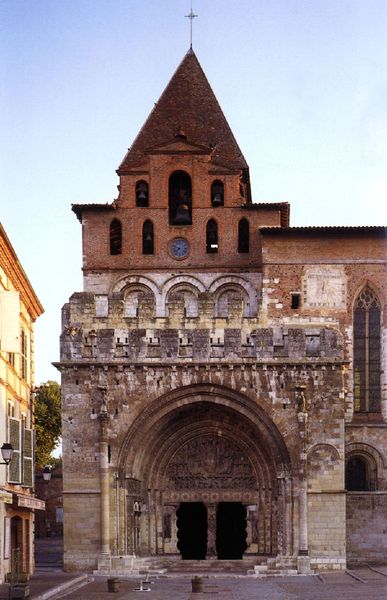
Titel: Südportal der ehemaligen Abtei St-Pierre in Moissac
Standort: Moissac, St. Pierre (EU - F - Midi - Pyrénées)
Schlagwörter: blau, himmel, gelb, fenster, lampe, laterne, orange, säule, säulen, tür, dach, gebäude, haus, rot, architektur, stein, kirche, gotik, turm, relief, bogen, türen, mauer, steinmauer, platz, arch, arches, architecture, blue, church, columns, lamp, red, steps, window, black, old, wall, windows, yellow, uhr, brown, floor, tor, zinnen, foto, eingang, burg, glockenturm, kreuz, portal, tore, glocke, spitzbogen, blauer himmel, sky, stone, tree, romanik, building, house, roof, street, sun, tower, entrance, exterior, porch, shutters, castle, color, cross, glass, photo, clock, door, town, kirchturmuhr, city, ancient, tympanon, arc, doors, cathedral, square, brick, bricks, facade, place, entry, art, gothic, medieval, religion, crucifix, sunset, belfry, spire, steeple, urban, christian, stones, photograph, photography, dirty, europe, finial, fotograph, time, historic, corn, catholic, bell, buckets, plaza, morning, romanesque, whie, belfrey, bell tower, crenellation, phot, entryway, downtown, carvings, ark, battlements, enter, architrave, round arch, build, coloumn, nonnenkopf, clock tower, eaurope, stonework, architecht, jambs, religious building, 나무, 성당, 창문, 계단, 벽돌, 벽, 문, 십자가, 시계, 등, 화분, 지붕, 문덮개